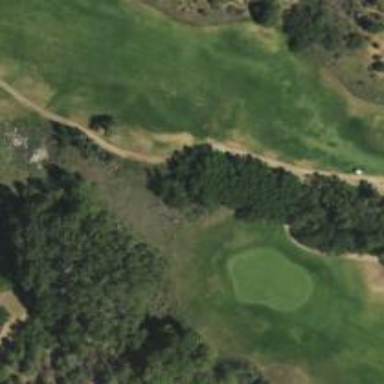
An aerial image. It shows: Path for both roads and golfers.